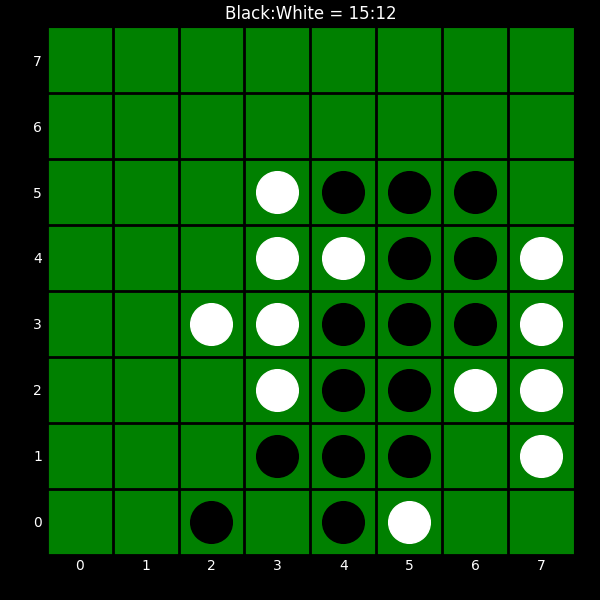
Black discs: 15
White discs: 12